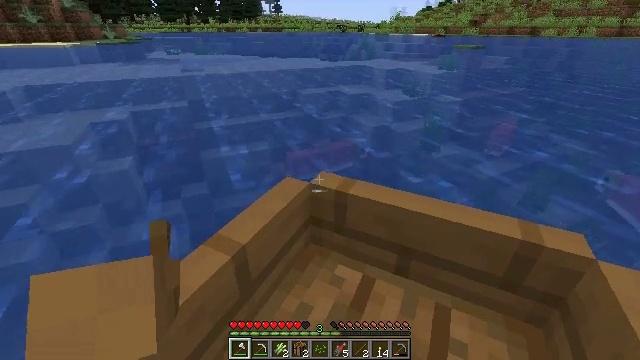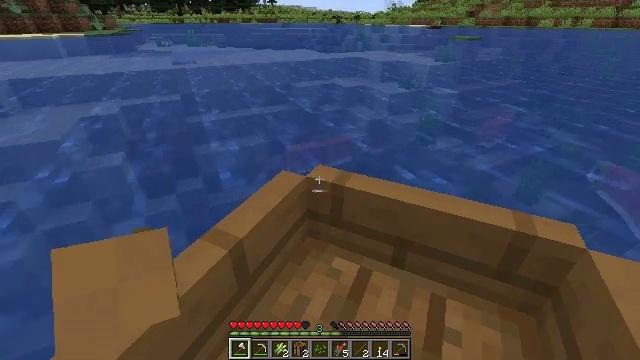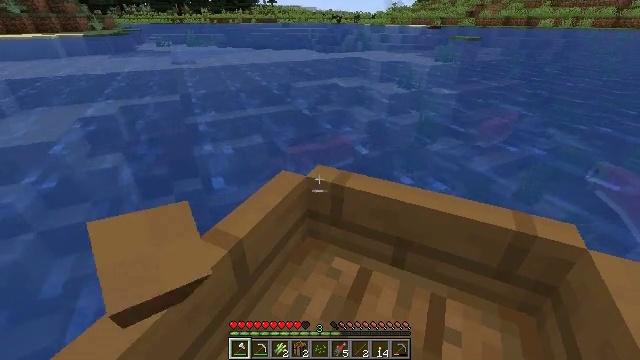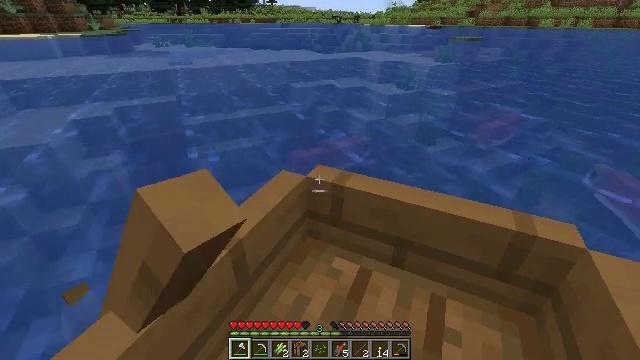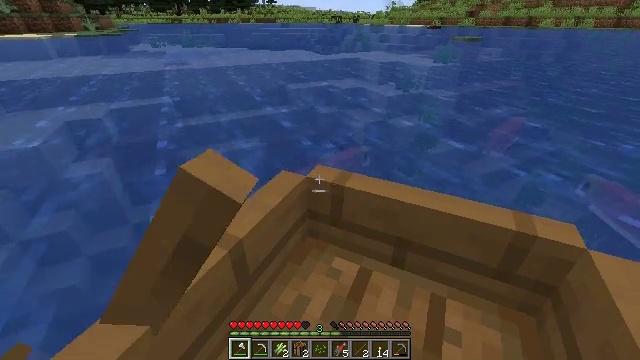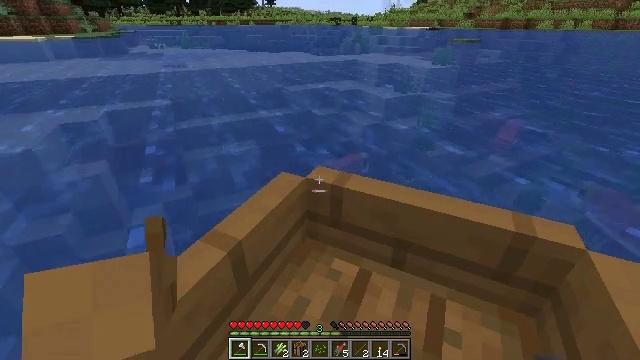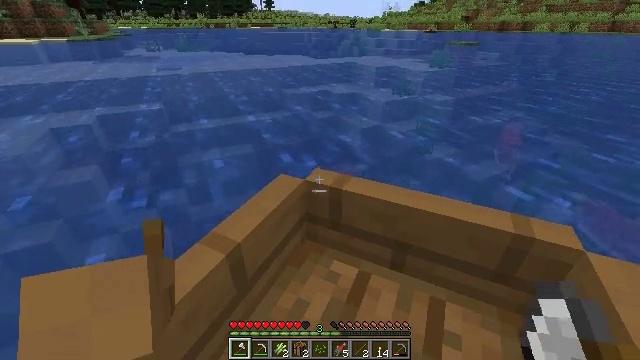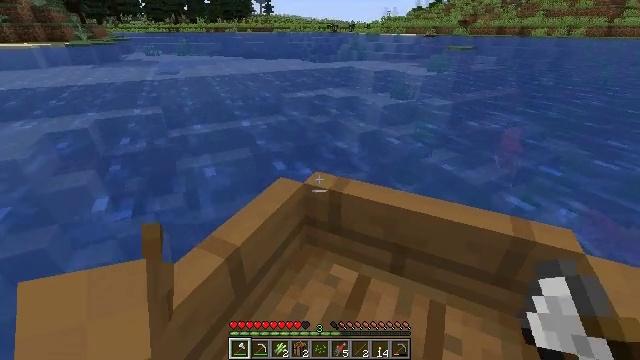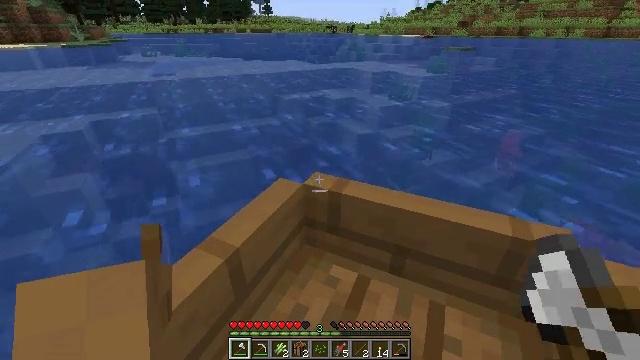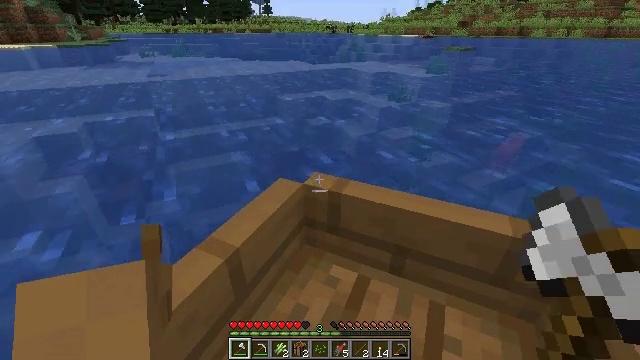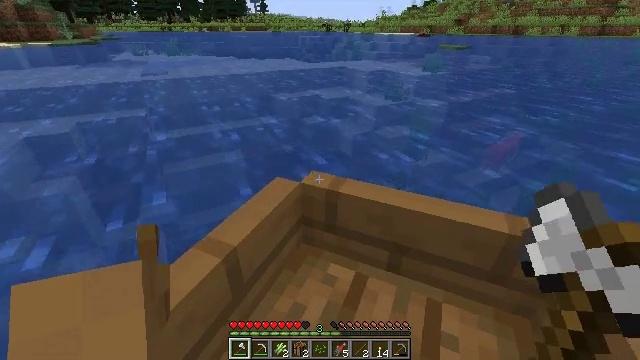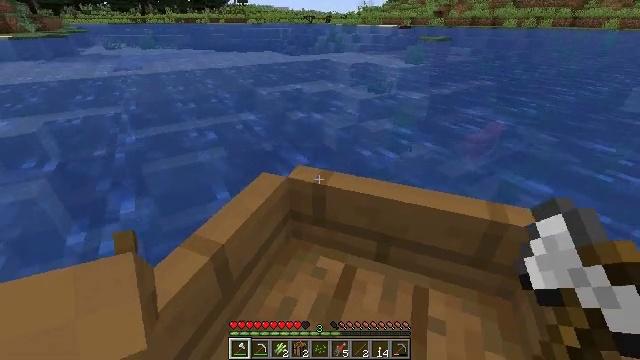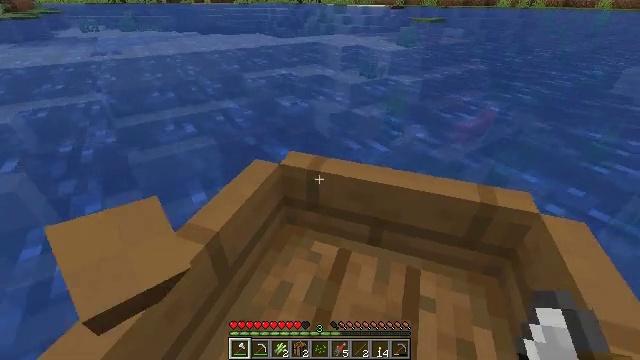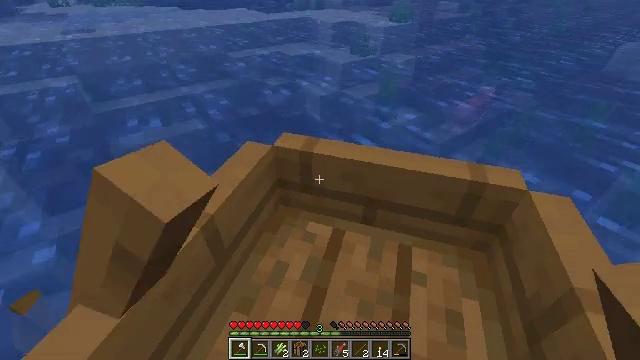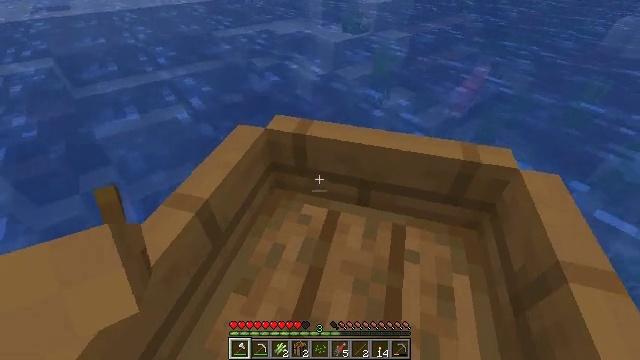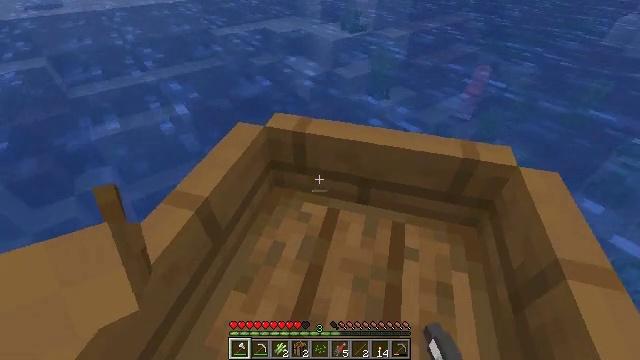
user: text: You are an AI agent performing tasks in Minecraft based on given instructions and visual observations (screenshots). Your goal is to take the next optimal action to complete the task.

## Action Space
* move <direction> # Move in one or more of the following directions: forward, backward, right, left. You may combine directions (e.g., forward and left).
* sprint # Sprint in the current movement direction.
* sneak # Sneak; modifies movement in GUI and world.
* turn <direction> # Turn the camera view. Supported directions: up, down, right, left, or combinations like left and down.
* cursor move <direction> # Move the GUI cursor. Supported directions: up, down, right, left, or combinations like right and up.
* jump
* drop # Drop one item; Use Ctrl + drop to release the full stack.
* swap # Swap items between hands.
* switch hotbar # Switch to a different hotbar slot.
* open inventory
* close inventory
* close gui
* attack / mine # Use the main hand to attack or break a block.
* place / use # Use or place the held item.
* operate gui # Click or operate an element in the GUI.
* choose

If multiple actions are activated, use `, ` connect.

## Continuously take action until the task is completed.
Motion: motion action
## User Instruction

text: Kill the salmon.
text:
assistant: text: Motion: move forward, turn down, attack / mine
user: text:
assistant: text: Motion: move forward, attack / mine
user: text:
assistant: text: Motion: move forward, attack / mine
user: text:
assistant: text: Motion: no_op
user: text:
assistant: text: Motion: no_op
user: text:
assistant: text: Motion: no_op
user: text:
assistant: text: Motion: no_op
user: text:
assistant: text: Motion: no_op
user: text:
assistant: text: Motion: no_op
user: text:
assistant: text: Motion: move forward
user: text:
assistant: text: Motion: move forward, turn right and down
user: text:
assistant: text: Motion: move forward, turn right and down
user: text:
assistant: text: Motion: turn right and down
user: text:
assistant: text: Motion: turn right and down, attack / mine
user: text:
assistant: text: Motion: attack / mine
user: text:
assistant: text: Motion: attack / mine
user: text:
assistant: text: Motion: turn down
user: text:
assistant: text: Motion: no_op
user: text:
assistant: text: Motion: no_op
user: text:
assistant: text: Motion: turn left
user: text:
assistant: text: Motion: no_op
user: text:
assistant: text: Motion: no_op
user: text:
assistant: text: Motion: no_op
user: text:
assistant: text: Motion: turn down
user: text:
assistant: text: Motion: turn left and down, attack / mine
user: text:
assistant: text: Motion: turn down, attack / mine
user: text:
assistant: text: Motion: attack / mine
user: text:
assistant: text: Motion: attack / mine
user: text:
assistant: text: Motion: no_op
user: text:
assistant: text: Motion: no_op